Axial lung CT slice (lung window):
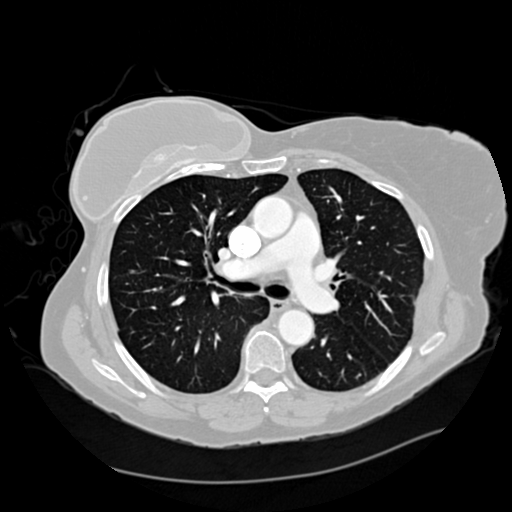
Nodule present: no